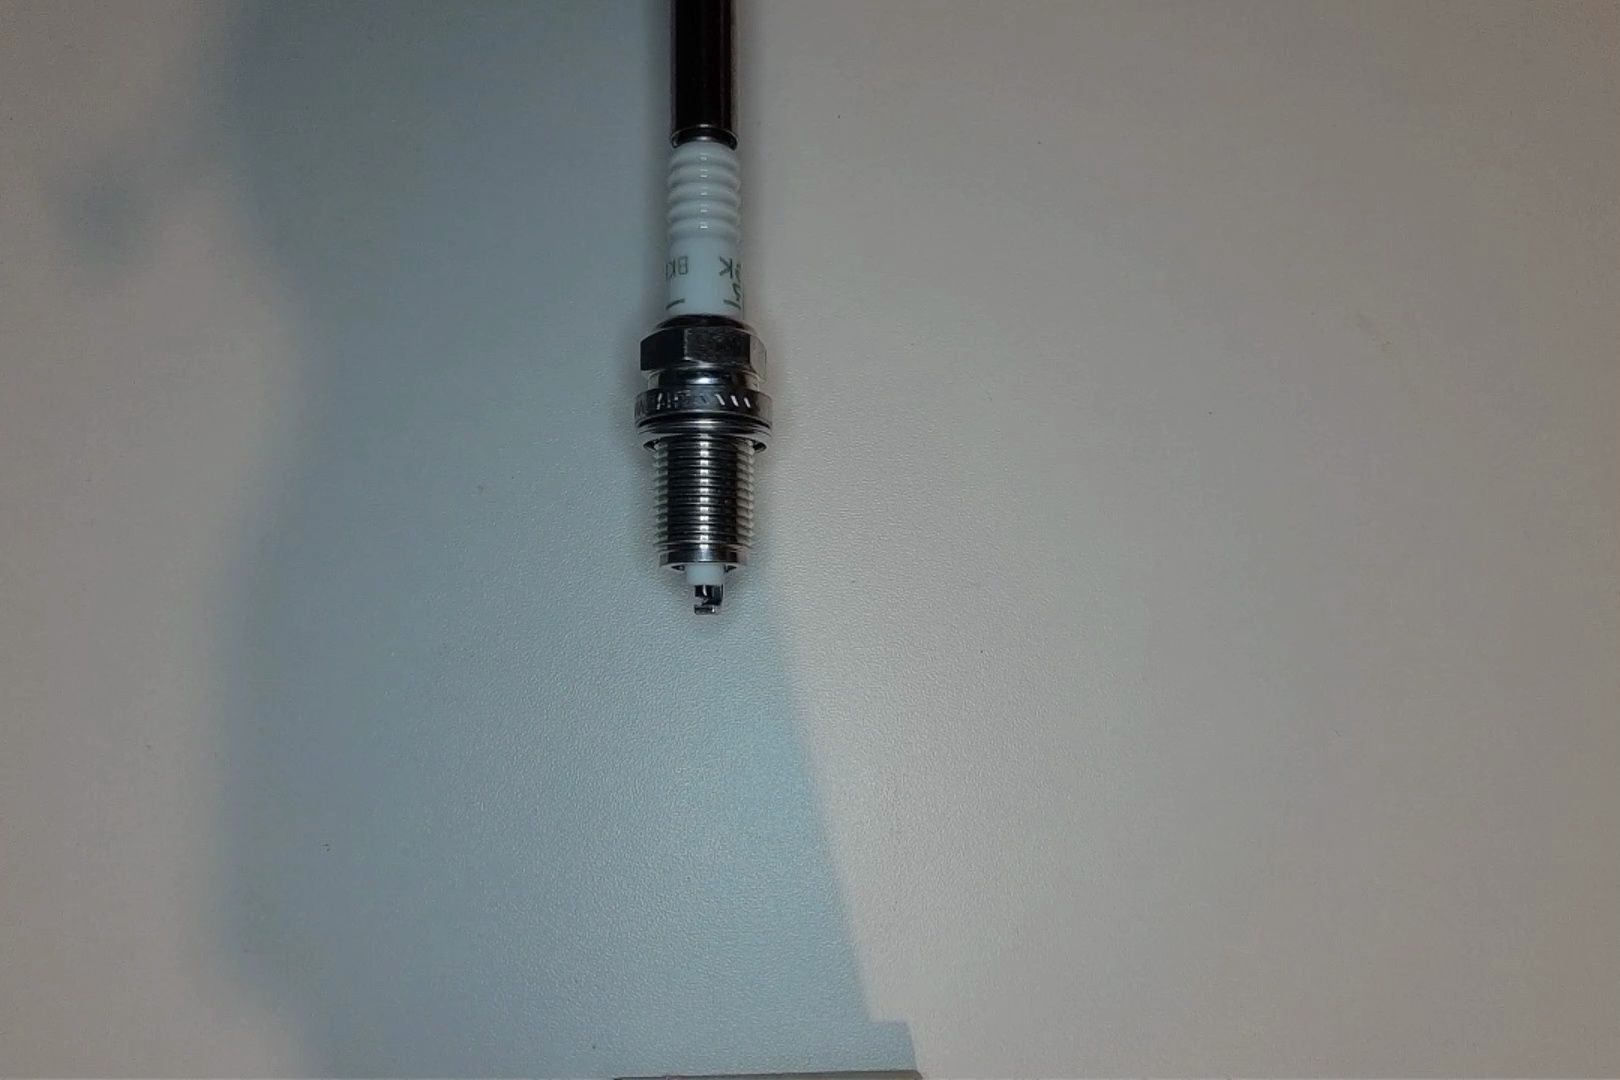
Label: normal